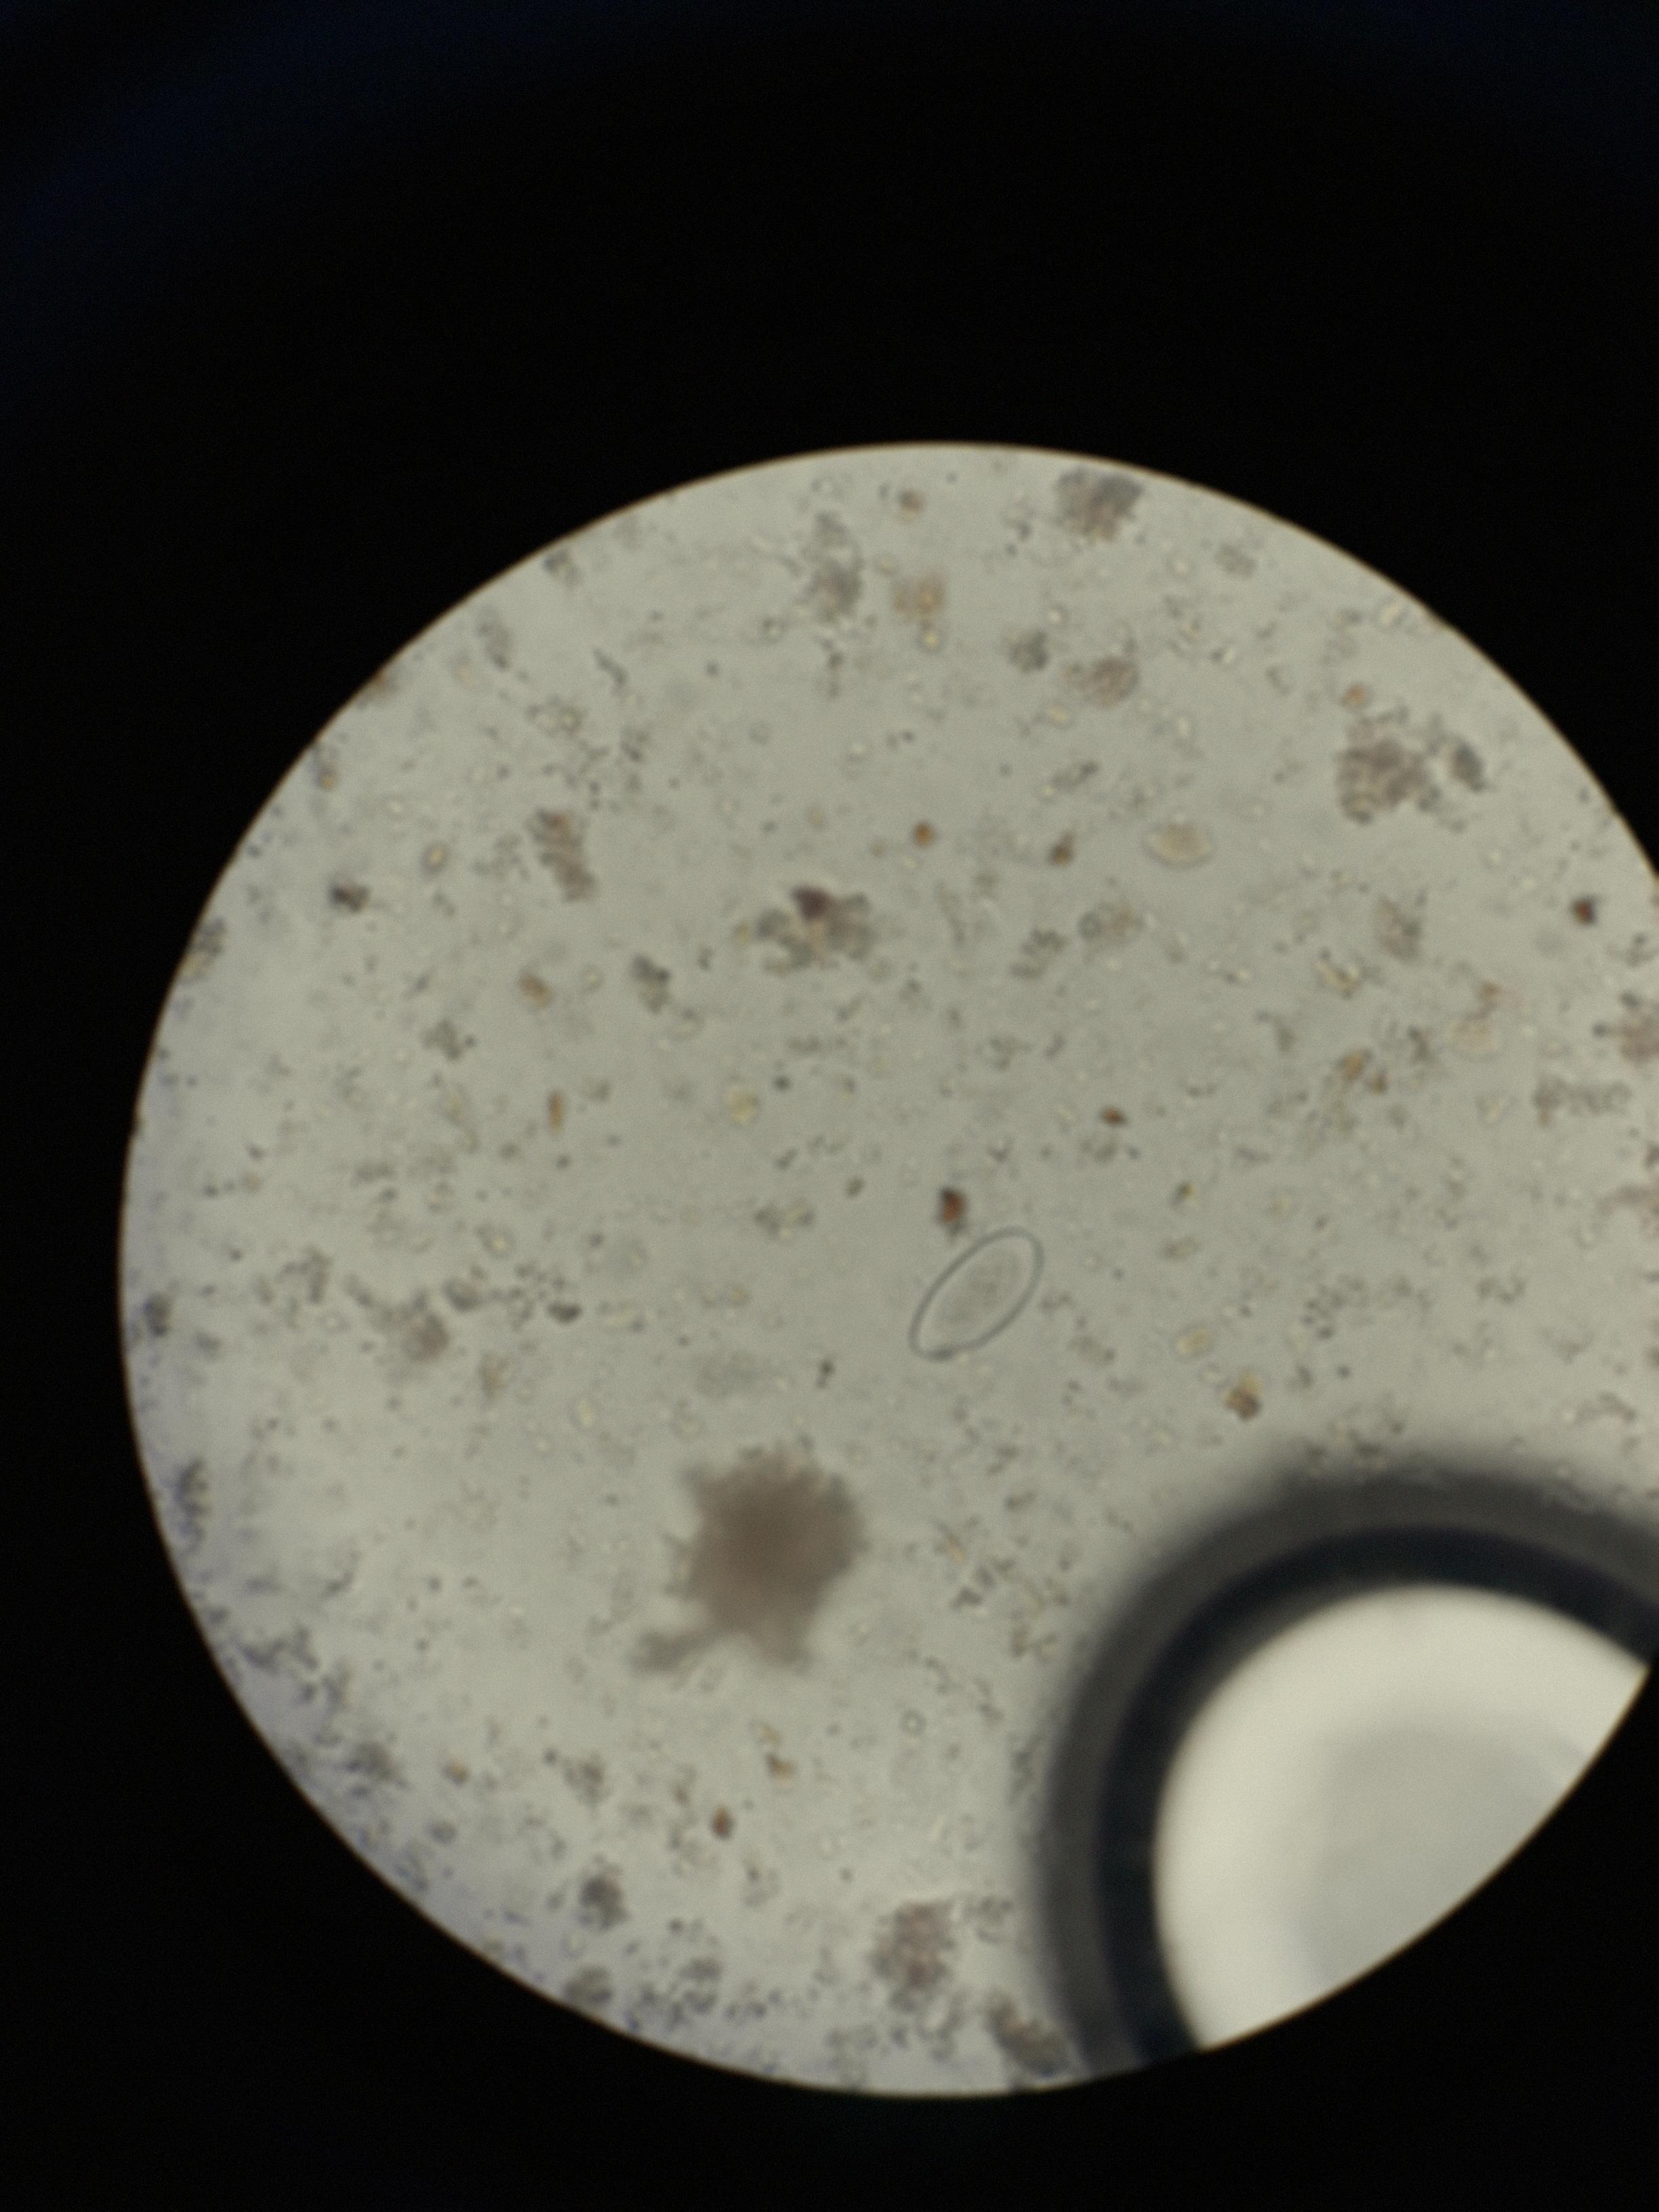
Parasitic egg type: Enterobius vermicularis